Interaction volume radius: 10 \u00c5
Interaction volume height: 40 \u00c5
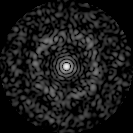
Disorder parameter: 0.838